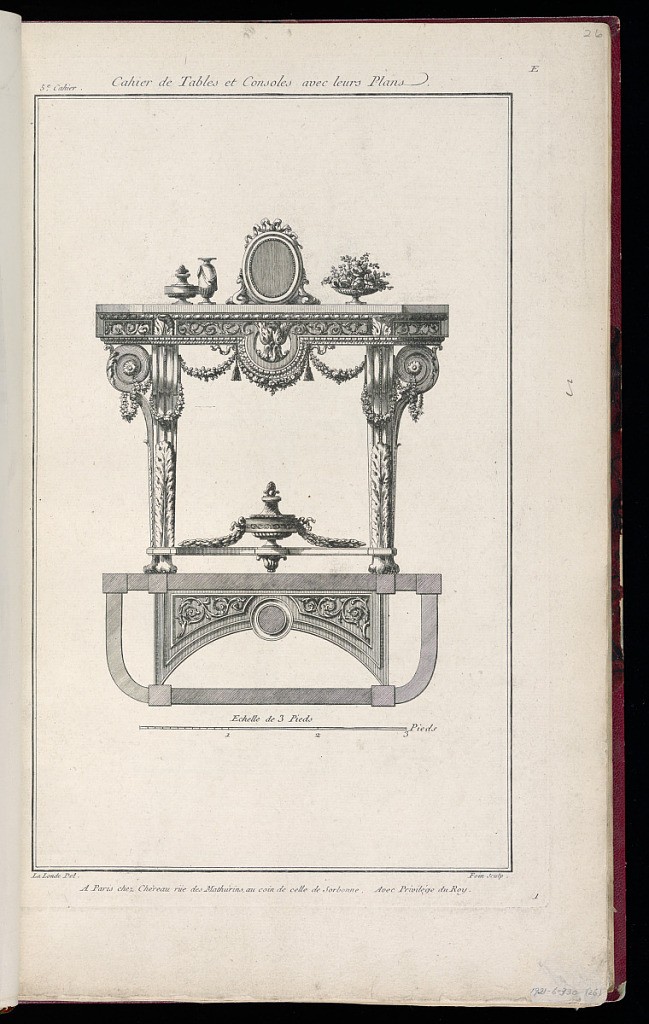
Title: Console Table Design
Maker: Richard de Lalonde, French, active 1780–96
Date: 1785-1788
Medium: Etching on off-white laid paper
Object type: Print
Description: Elevation of two-legged console table set with vases, mirror, and bowl of flowers. The table has an edge ornamented with bead course, acanthus scroll, and lamb's tongue design; at the center is a lunette with acanthus leaves, and the lower edge is traced by a garland of draping flowers. The tables legs split at the top into scrolling brackets; leaves climb the shaft of the legs. At the center at the bottom of the table is a lidded vase with pinecone finial. The plan view of the table is indicated directly under the elevation. Below the plan is a scale bar of three French feet ("Echelle de 3 Pieds"). The plate is signed and numbered.